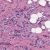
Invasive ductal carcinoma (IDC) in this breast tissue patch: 1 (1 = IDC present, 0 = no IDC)